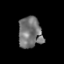
Tissue: prostate
Cell type: Epithelial cells
Senescence score: 0.2434
Nuclear area (px): 720
Mean DAPI intensity: 115.85